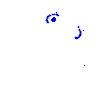
Particle: electron